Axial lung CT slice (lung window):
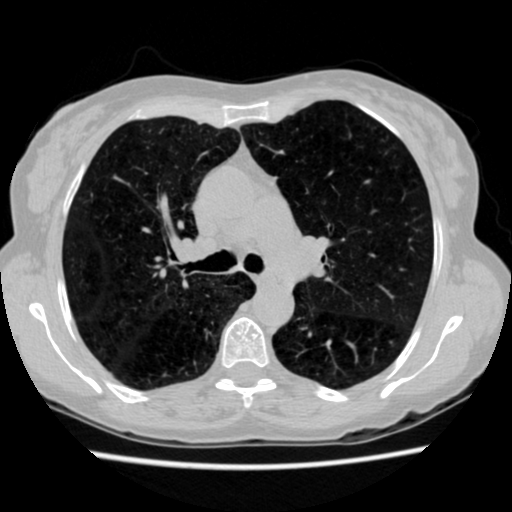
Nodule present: no